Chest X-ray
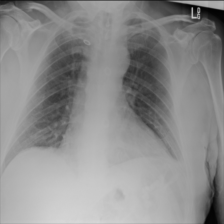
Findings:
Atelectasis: negative
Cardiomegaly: positive
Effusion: negative
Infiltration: negative
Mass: negative
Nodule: negative
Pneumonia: negative
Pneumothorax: negative
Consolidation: negative
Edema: negative
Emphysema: negative
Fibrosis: negative
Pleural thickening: negative
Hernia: negative